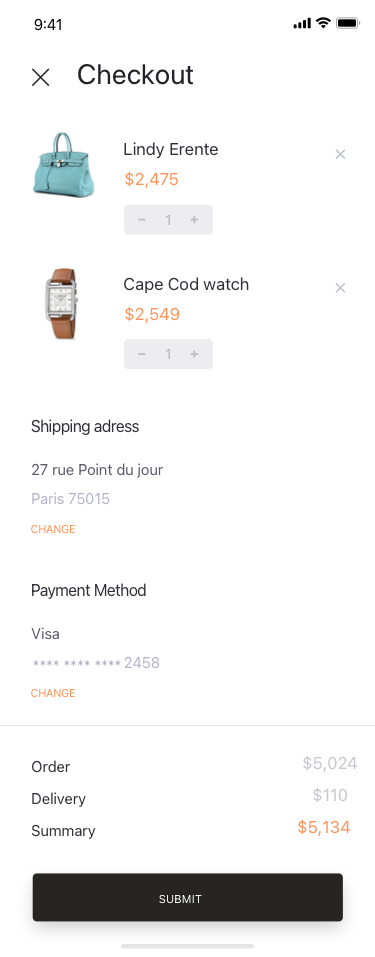
Text in this UI design:
27 rue Point du jour
Paris 75015
Shipping adress
Change
Visa
2458
**** **** ****
Payment Method
Change
Submit
Order
Delivery
Summary
$5,134
$110
$5,024
Cape Cod watch
$2,549
1
Lindy Erente
$2,475
1
Checkout